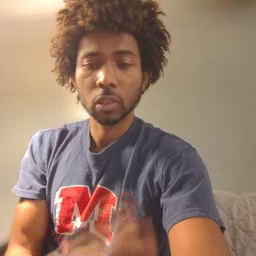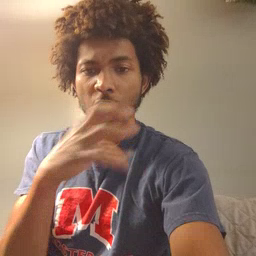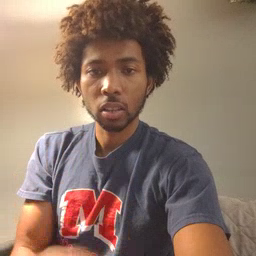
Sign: hot